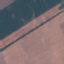
Land use / land cover class: AnnualCrop